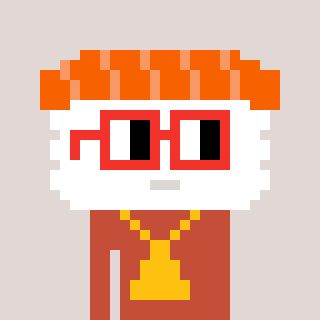
a pixel art character with square red glasses, a nigiri-shaped head and a rust-colored body on a warm background